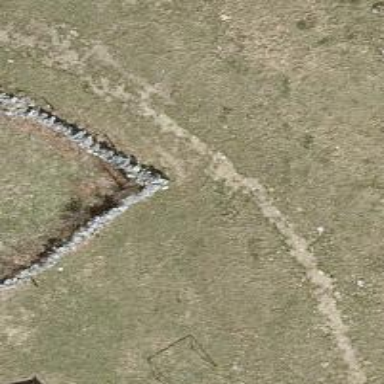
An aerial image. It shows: Wall barrier.